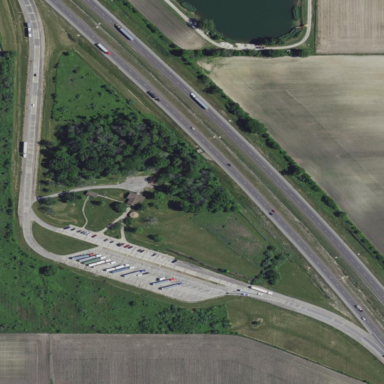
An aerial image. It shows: Rest area along the road.